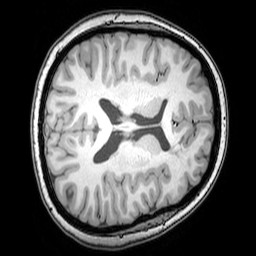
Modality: T1w
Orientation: axial
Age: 25
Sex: female
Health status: healthy
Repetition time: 0.081 s
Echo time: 0.037 s